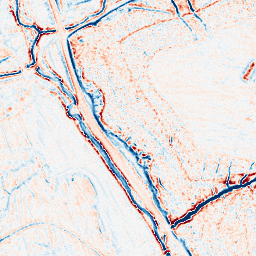
Category: edge_preserving
Decomposition family: bilateral
Decomposition parameters: d: 9
sigma_color: 75
sigma_space: 25
Upsampling method: quadratic
Upsampling parameters: scale: 8
Upsampling scale: 8